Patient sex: F
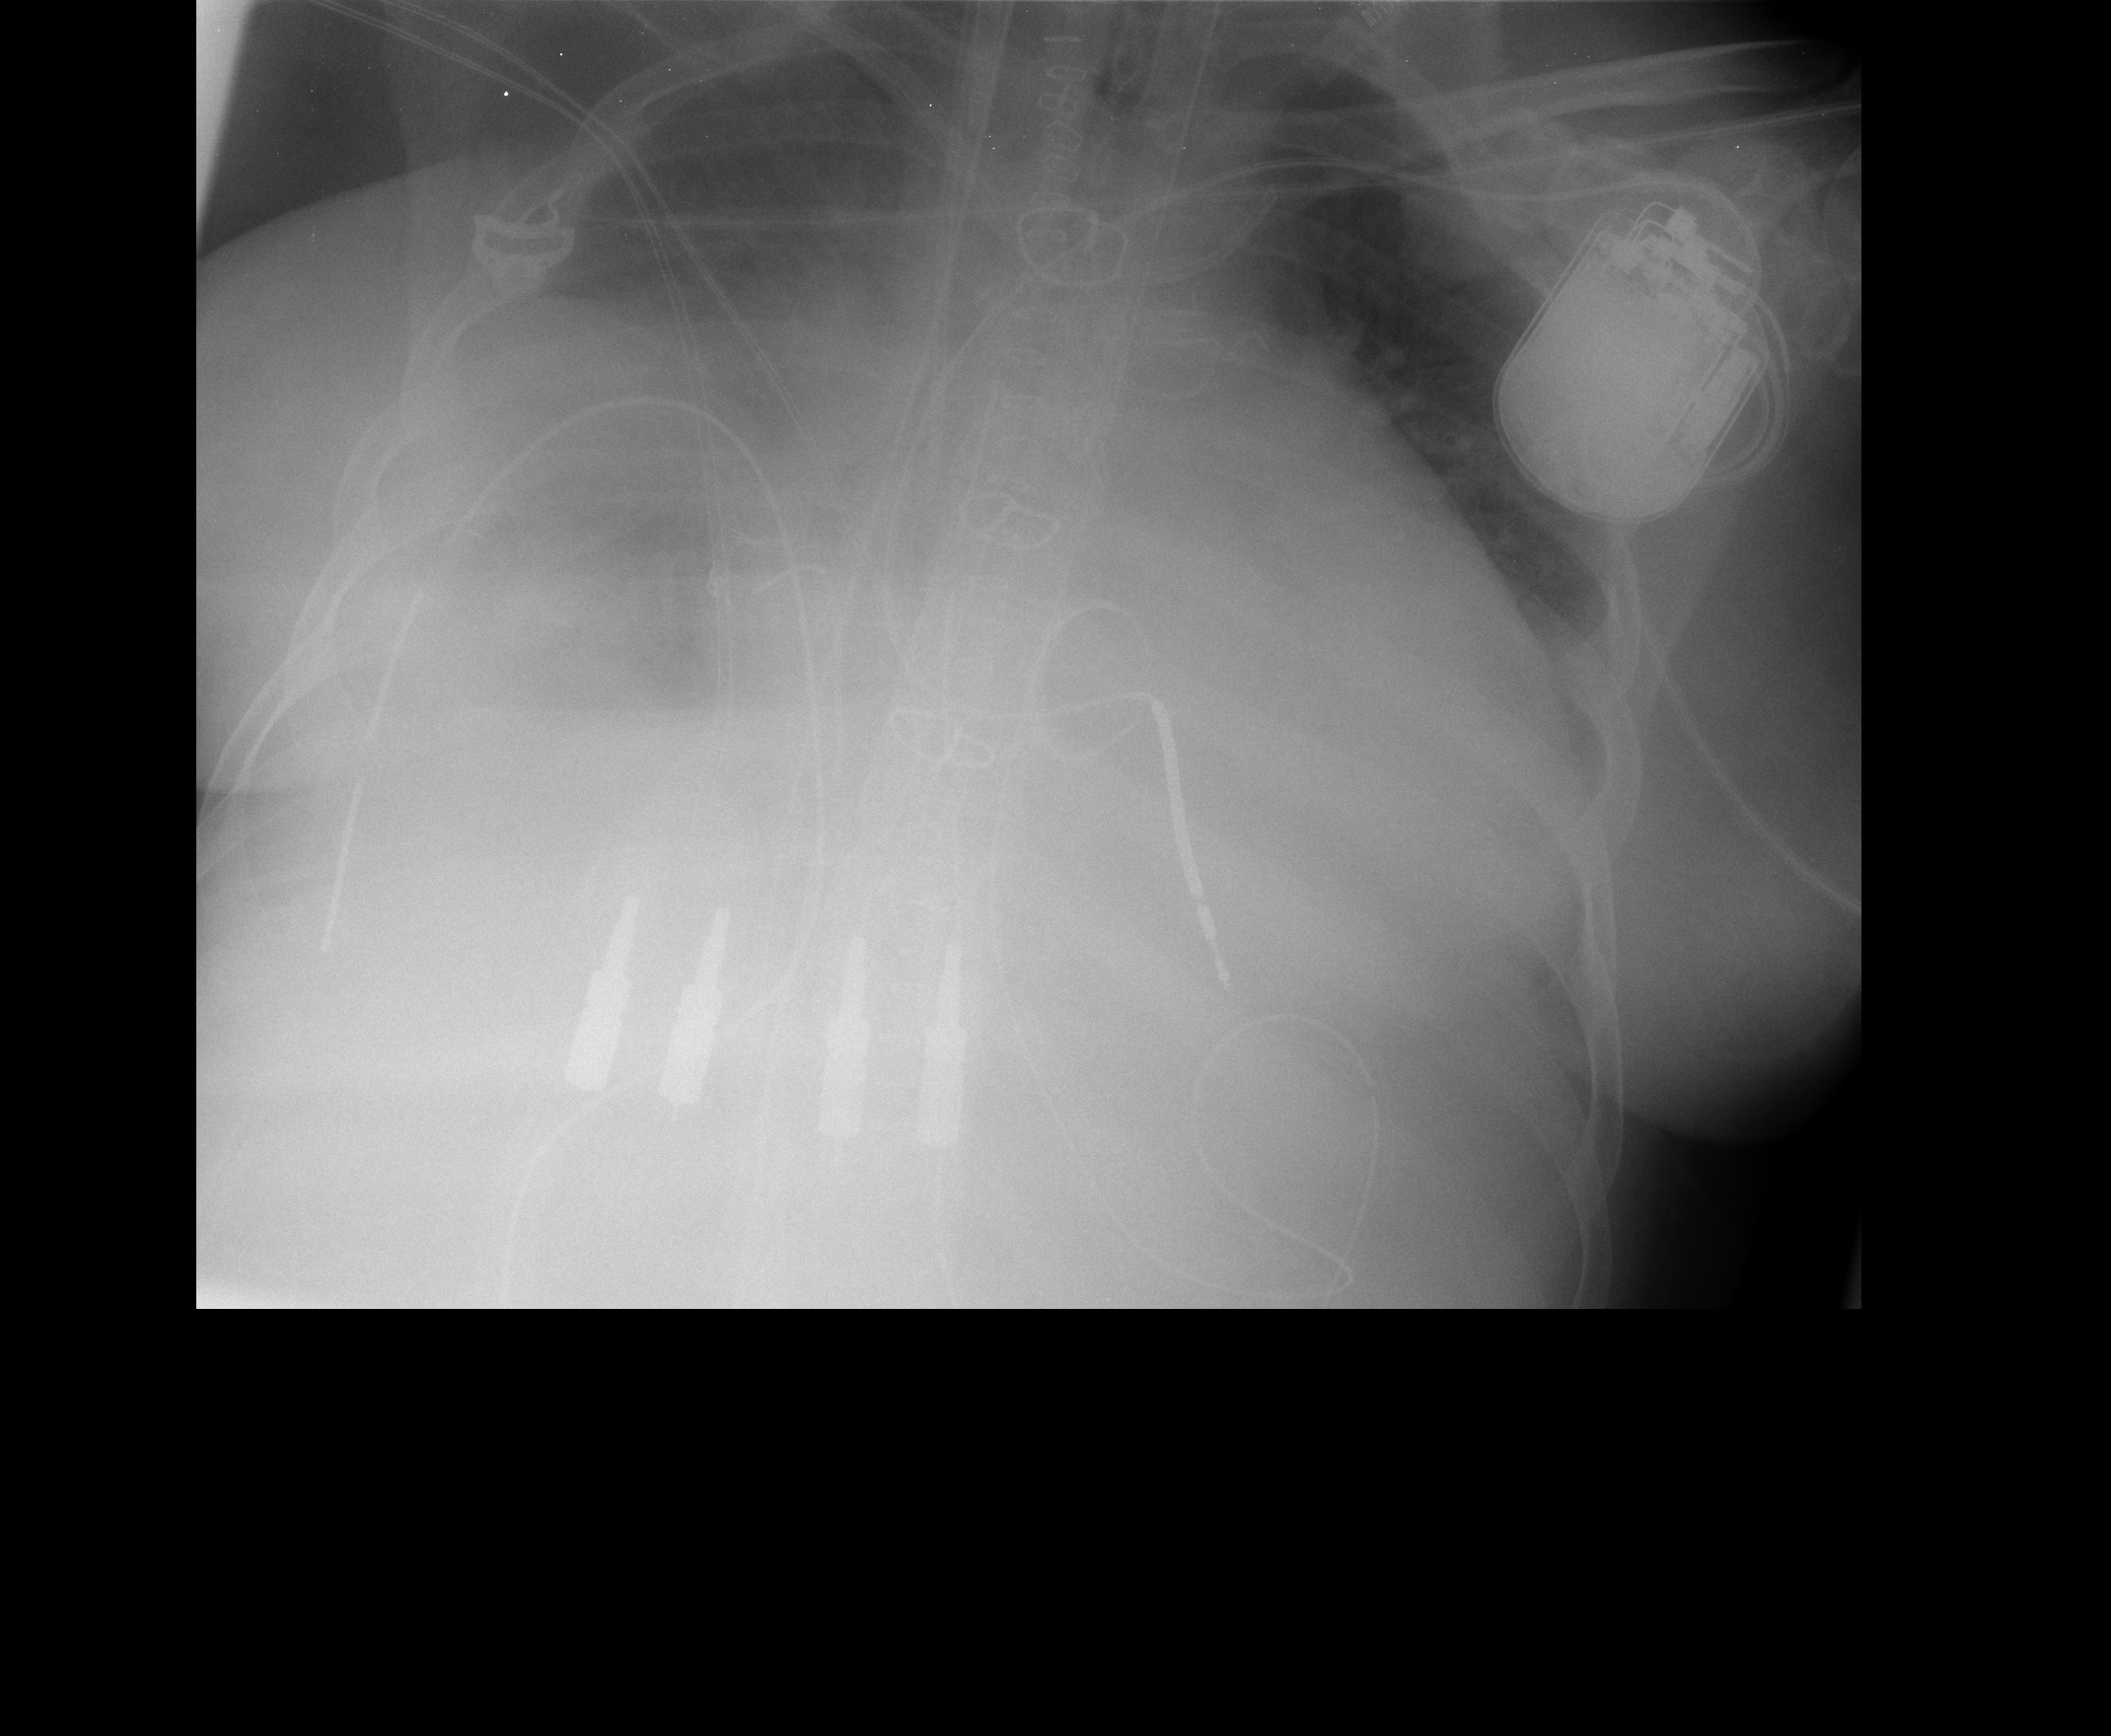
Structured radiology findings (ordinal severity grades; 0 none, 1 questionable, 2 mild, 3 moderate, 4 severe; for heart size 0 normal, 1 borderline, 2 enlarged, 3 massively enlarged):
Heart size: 2
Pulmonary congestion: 3
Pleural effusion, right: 3
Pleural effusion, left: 2
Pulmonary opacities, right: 2
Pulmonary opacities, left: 0
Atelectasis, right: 3
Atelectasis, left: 2